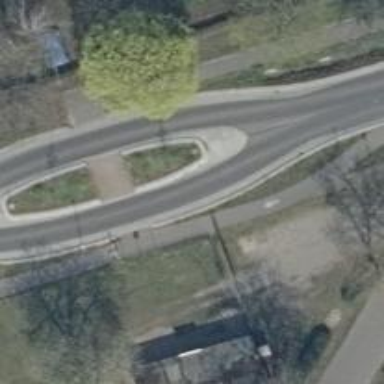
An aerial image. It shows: Asphalt path.